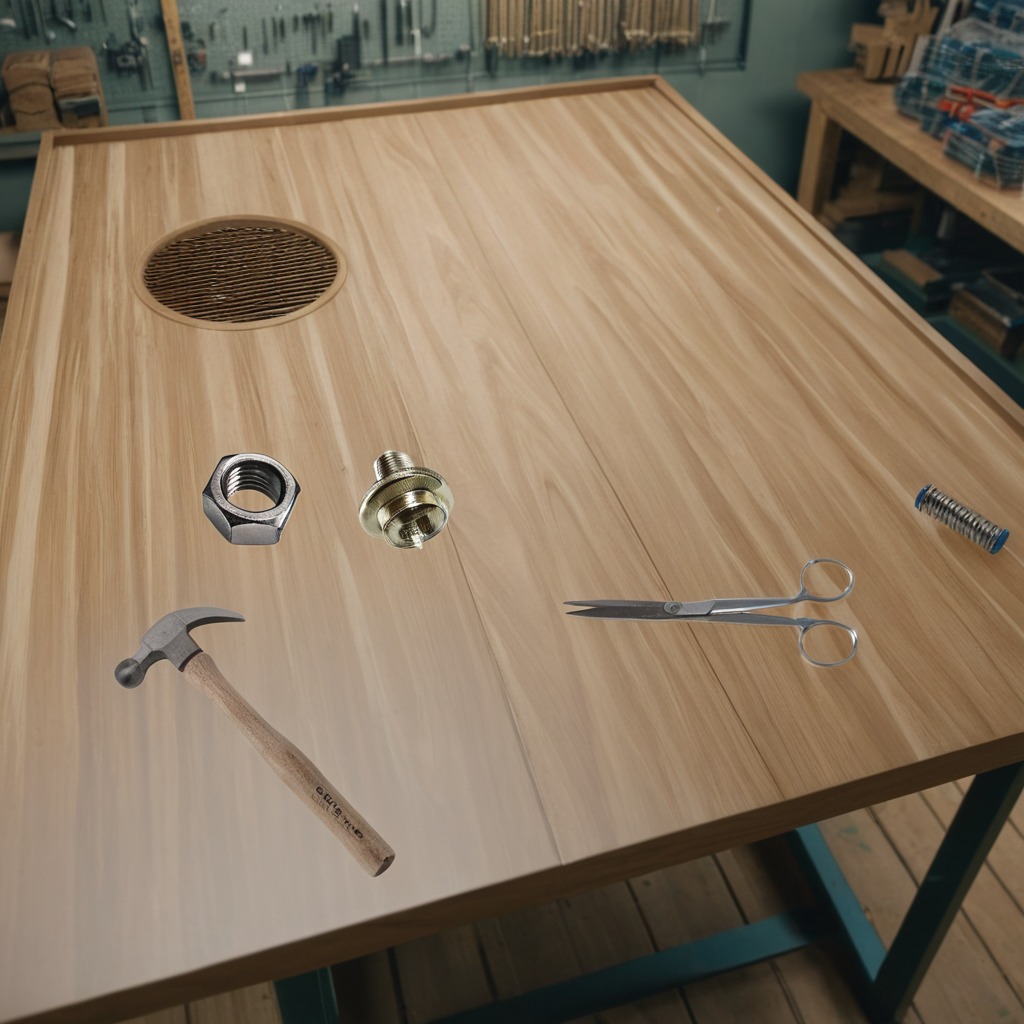
A metal machine screw, a hammer, a coiled metal spring, a metal nut, and a pair of scissors are lying on the workbench inside a coastal fishing gear workshop.